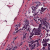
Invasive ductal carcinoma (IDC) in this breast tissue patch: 1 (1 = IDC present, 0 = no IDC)